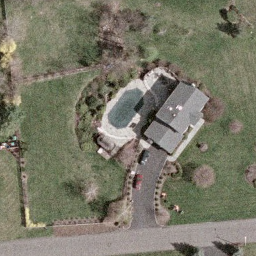
Label: residential